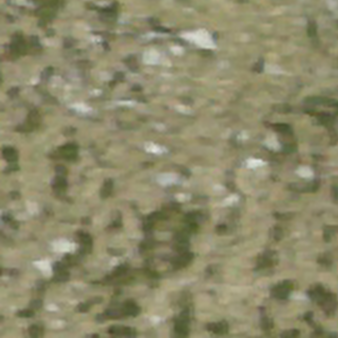
Label: other